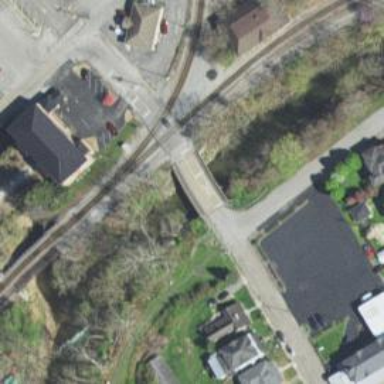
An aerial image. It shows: Residential road with bridge.